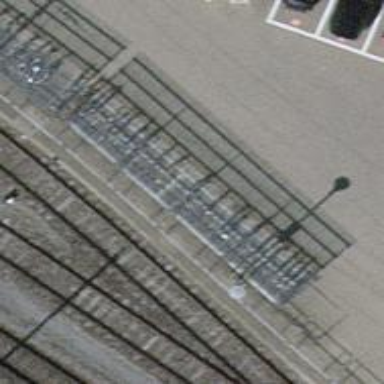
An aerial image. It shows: Bicycle parking facility.